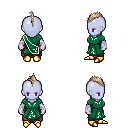
a pixel art fantasy rpg character, female body template, dark elf, purple skin, sash dress, robe skirt, white blonde mohawk hairstyle, white cloth bandages, gold boots, four views (front, back, left, right), 2x2 character sprite sheet, small pixel art, hard edges, no anti-aliasing